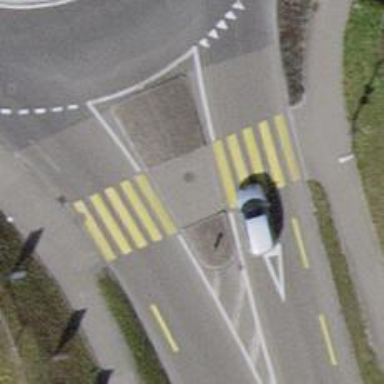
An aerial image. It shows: Traffic calming island.